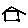
Label: house